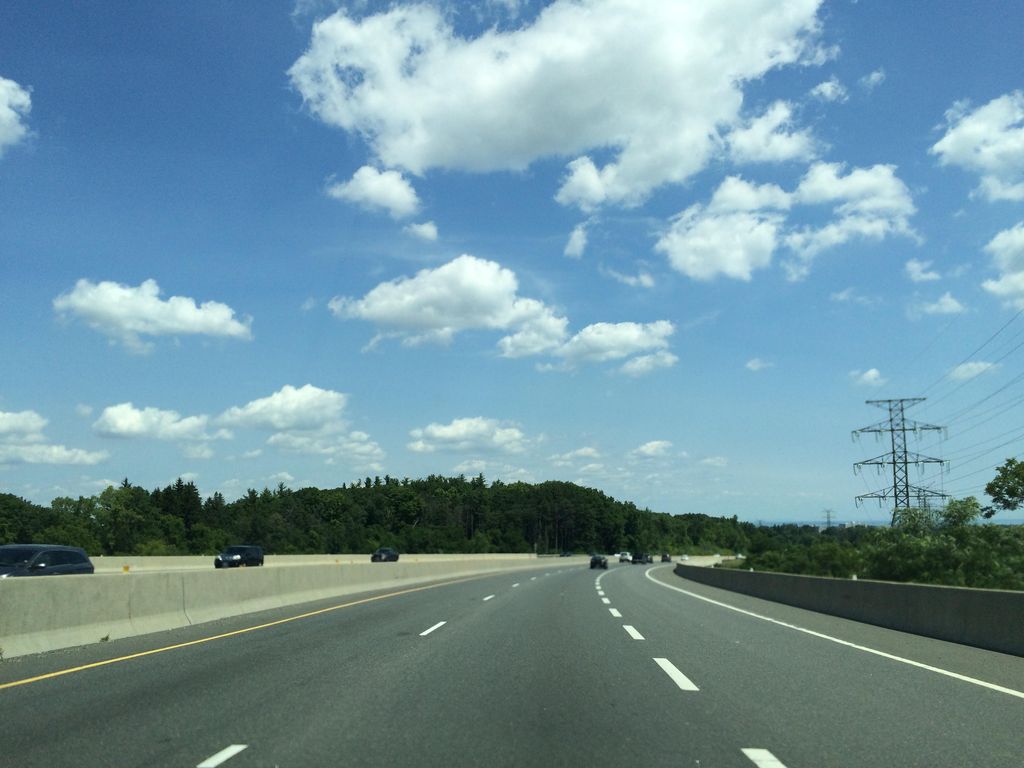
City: hamilton